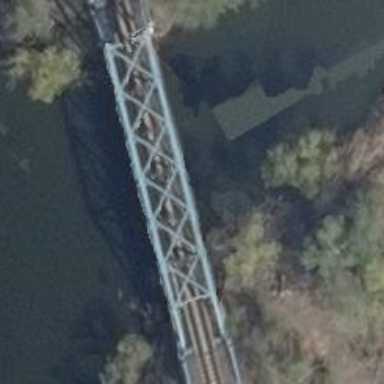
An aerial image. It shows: There is bridge in the image.